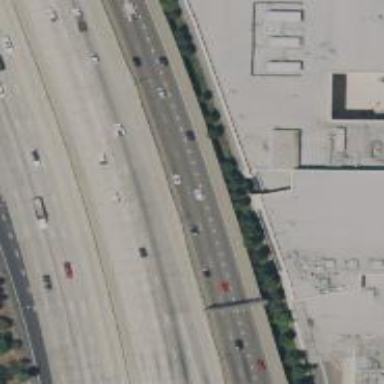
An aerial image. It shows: Motorway.